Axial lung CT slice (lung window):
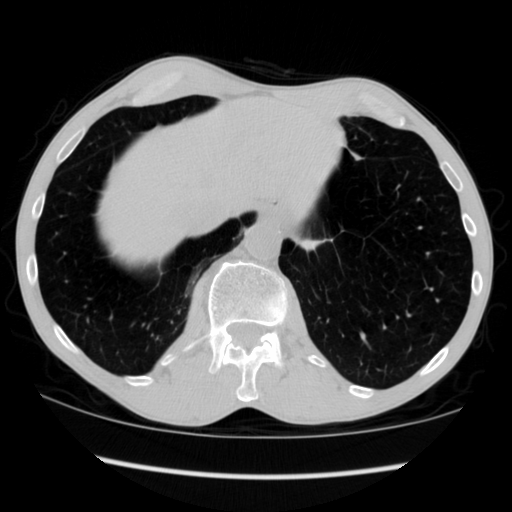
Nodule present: no